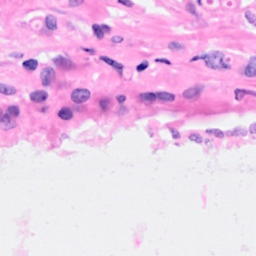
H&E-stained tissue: Breast